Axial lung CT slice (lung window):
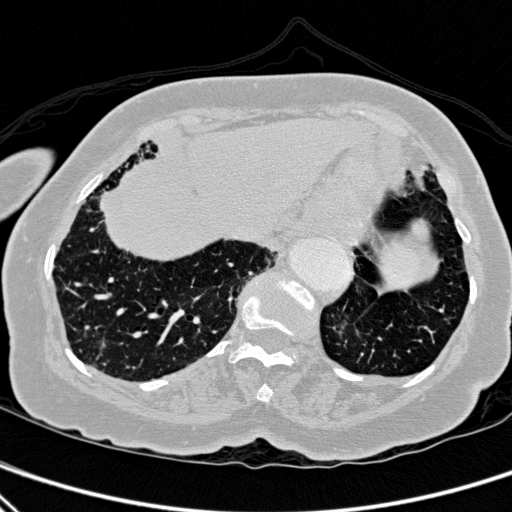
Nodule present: no